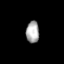
Tissue: lung
Cell type: Others
Senescence score: 0.5431
Nuclear area (px): 281
Mean DAPI intensity: 169.057